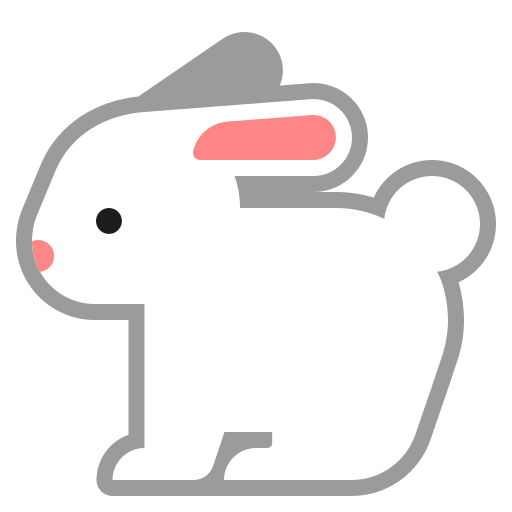
rabbit flat